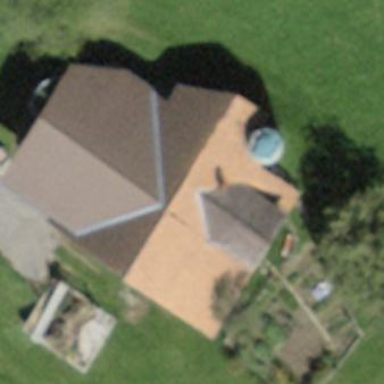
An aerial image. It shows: Farm building.